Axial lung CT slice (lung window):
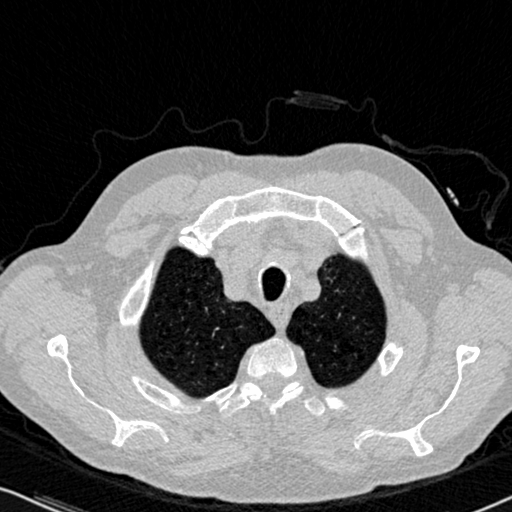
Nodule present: no